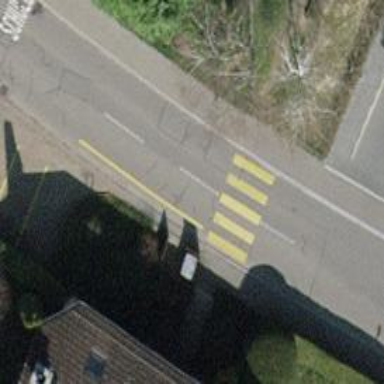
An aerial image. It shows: Zebra crossing on the road.